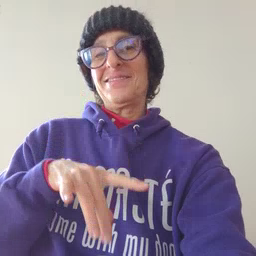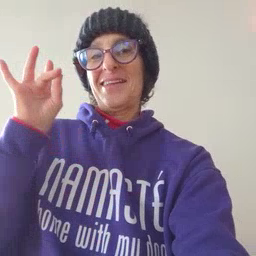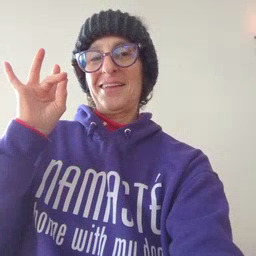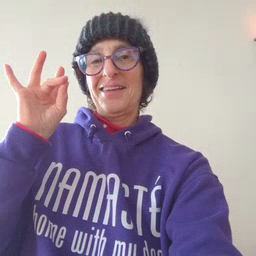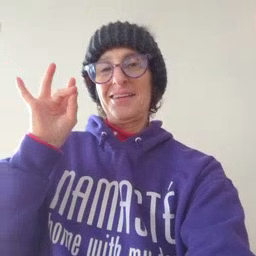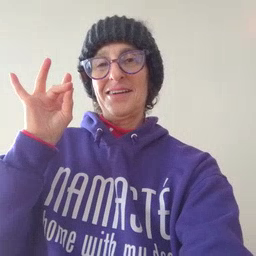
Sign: find